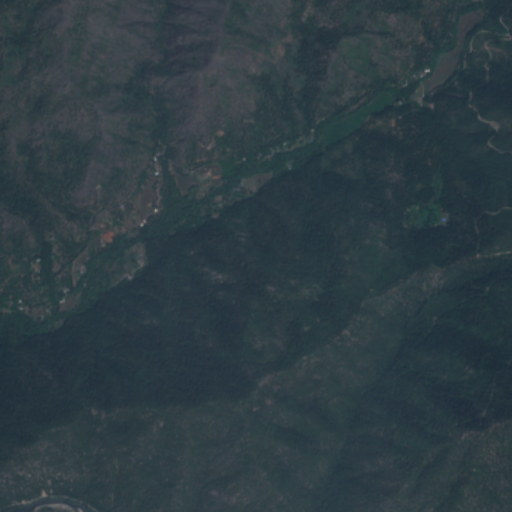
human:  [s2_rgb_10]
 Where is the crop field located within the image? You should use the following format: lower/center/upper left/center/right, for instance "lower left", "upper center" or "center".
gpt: The crop field is located in the center left of the image.
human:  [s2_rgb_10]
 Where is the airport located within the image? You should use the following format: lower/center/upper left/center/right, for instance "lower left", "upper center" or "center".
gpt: There is no airport in the image.